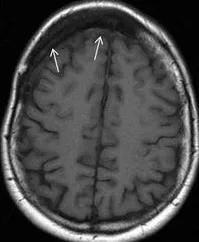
A; Axial T1-weighted MR image shows thickening of the right frontal part of the diploe (arrows) with an underlying extensive low signal osseous lesion.
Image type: radiology (mri)